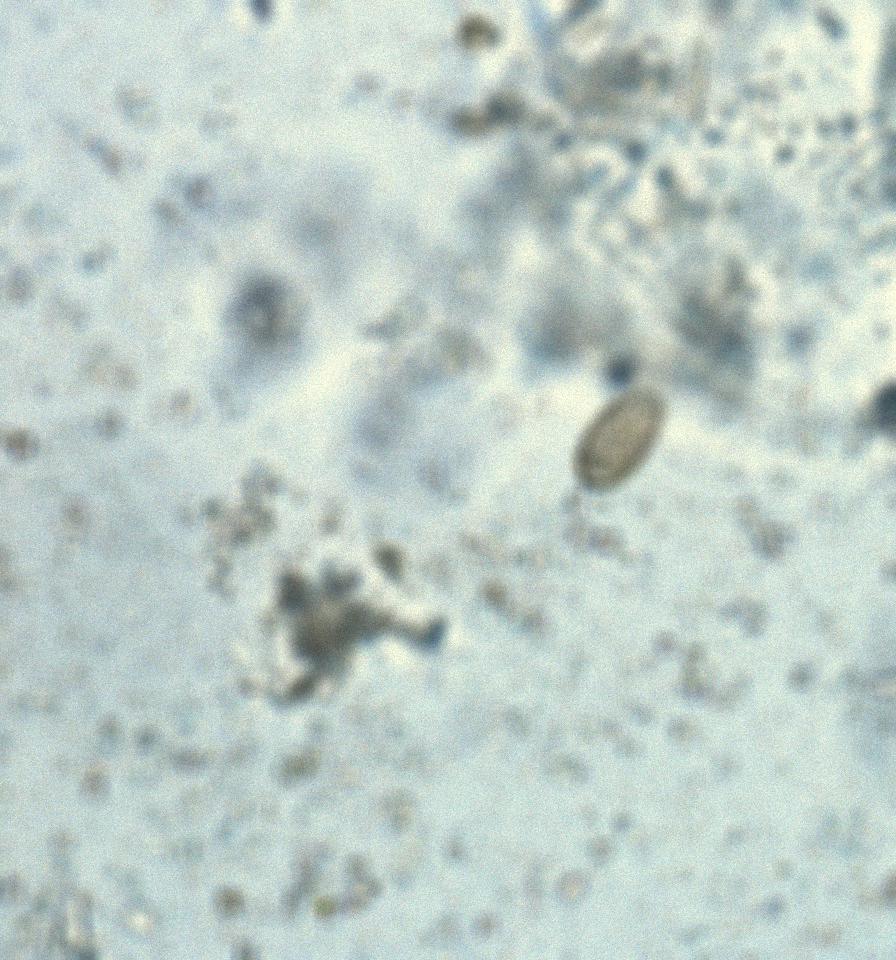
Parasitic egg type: Opisthorchis viverrine